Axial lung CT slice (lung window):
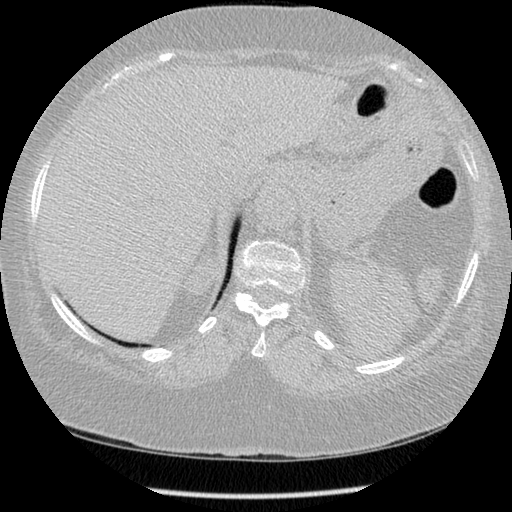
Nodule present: no